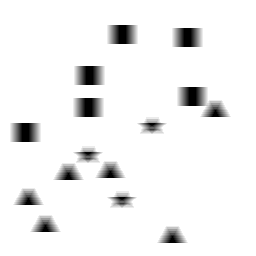
Squares: 6
Triangles: 6
Stars: 3
Total shapes: 15